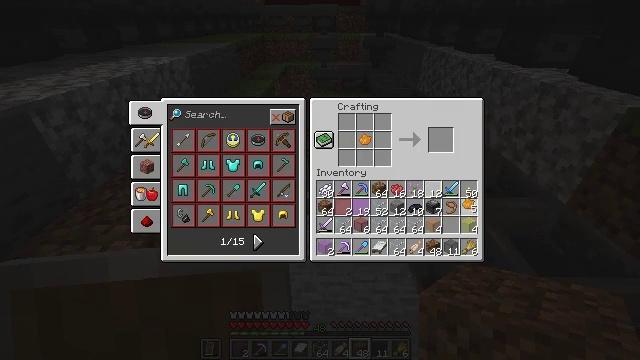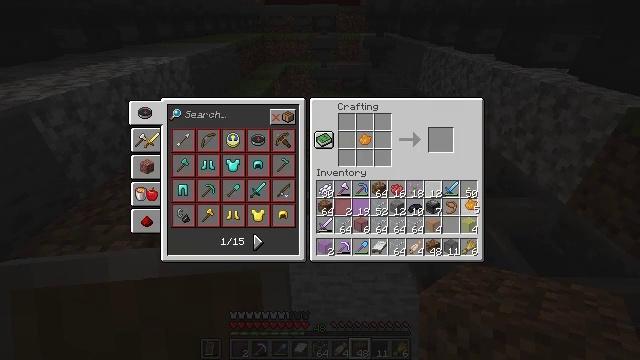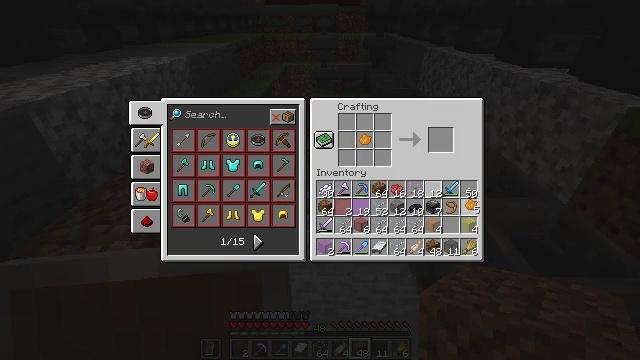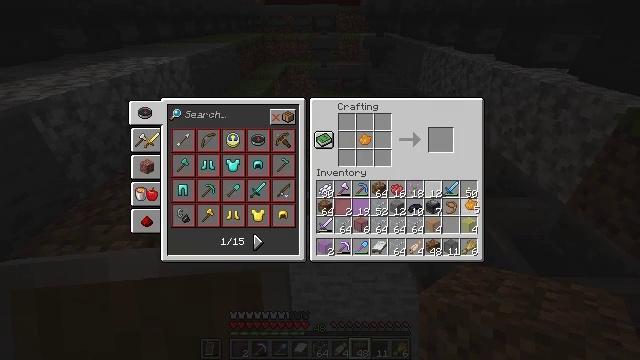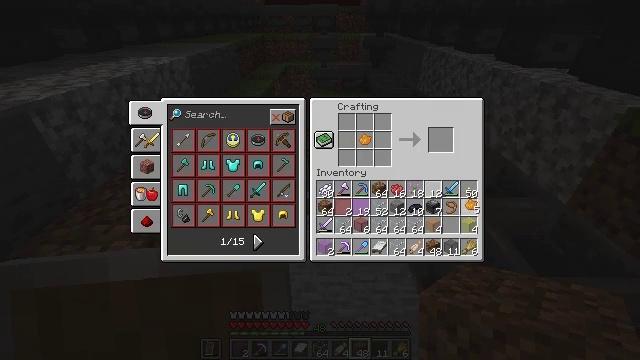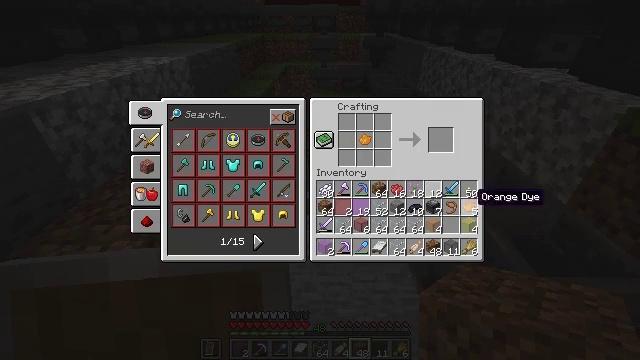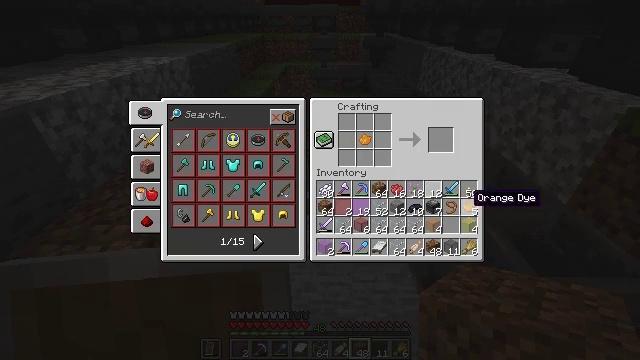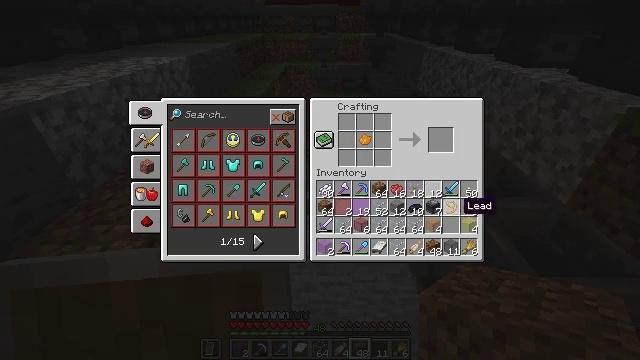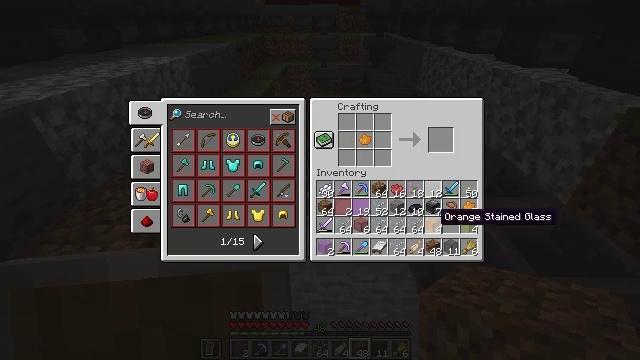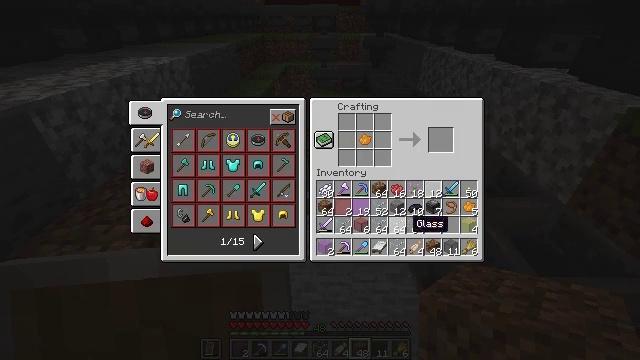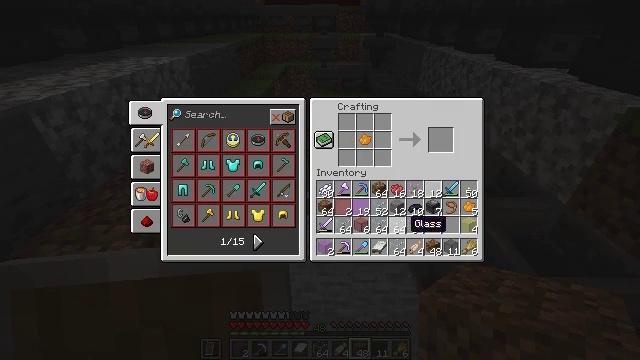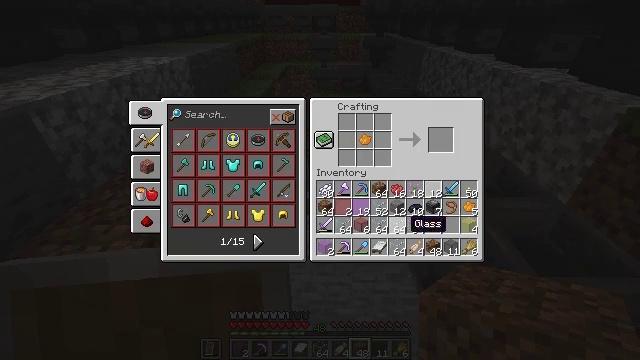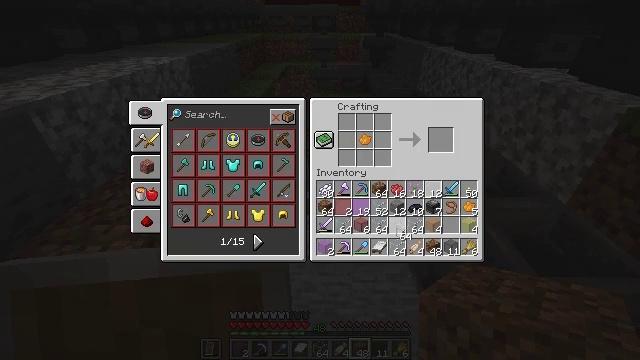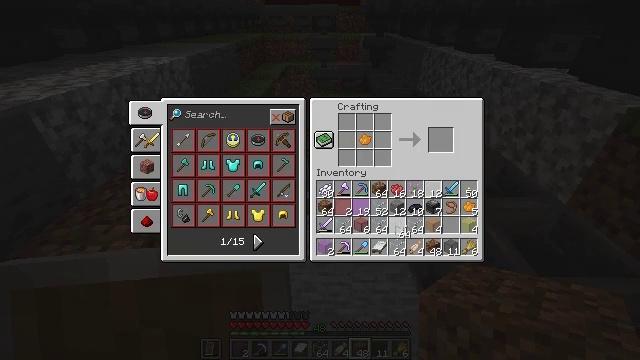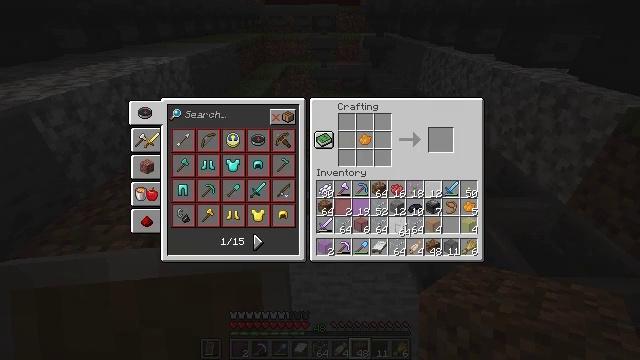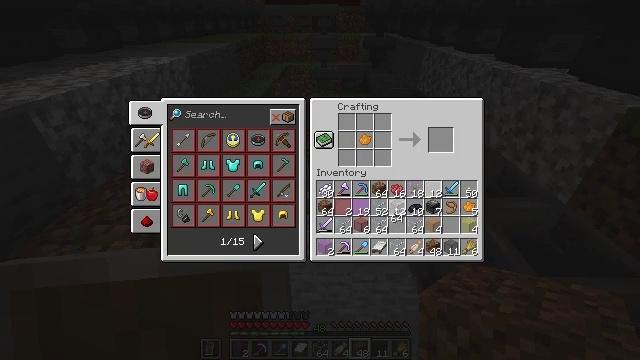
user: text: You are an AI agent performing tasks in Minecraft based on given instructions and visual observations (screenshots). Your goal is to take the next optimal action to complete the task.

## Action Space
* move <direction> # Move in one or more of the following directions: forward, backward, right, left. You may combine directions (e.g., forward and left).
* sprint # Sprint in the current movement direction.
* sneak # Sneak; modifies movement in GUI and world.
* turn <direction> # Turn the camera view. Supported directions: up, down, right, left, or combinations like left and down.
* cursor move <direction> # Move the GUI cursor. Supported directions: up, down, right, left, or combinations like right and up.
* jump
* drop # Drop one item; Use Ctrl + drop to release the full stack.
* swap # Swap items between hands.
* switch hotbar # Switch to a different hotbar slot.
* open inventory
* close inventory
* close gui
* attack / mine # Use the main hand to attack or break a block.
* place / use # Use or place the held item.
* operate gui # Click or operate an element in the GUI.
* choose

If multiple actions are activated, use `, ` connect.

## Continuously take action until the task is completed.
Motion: motion action
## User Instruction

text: Craft orange stained glass with the crafting table.
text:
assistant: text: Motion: no_op
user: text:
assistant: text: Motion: no_op
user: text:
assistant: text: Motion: operate gui
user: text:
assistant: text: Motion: operate gui
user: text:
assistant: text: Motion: no_op
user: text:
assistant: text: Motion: no_op
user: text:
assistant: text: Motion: cursor move left and down
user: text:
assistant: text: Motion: cursor move left and down
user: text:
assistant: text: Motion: cursor move left and down
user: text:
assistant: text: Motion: no_op
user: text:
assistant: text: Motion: no_op
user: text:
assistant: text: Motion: operate gui
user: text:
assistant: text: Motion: no_op
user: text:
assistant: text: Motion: no_op
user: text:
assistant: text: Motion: cursor move left and up
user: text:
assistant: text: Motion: cursor move left and up
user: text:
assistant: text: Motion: cursor move left and up
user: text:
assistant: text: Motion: cursor move up
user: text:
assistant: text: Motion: no_op
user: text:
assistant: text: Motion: no_op
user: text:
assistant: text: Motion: cursor move left and up
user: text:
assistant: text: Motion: no_op
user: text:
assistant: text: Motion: no_op
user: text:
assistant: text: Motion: choose
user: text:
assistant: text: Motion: choose
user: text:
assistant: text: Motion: cursor move down, choose
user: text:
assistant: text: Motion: cursor move down, choose
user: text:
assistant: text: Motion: choose
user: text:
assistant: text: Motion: choose
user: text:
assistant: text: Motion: choose